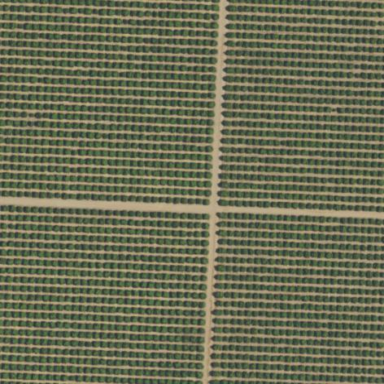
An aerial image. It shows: Orange orchard with rows of orange trees.